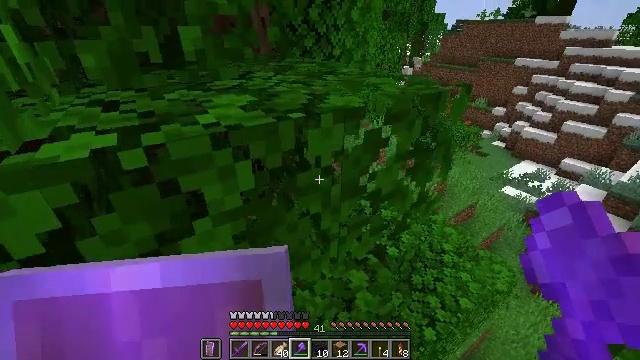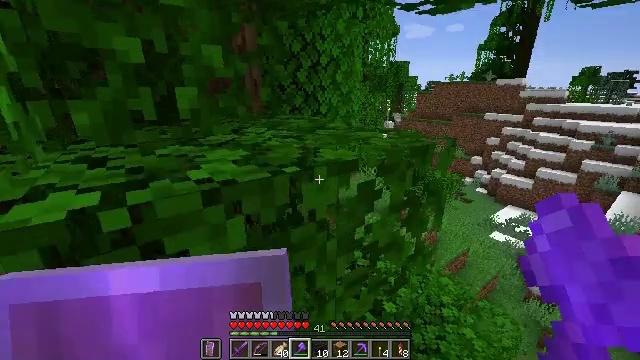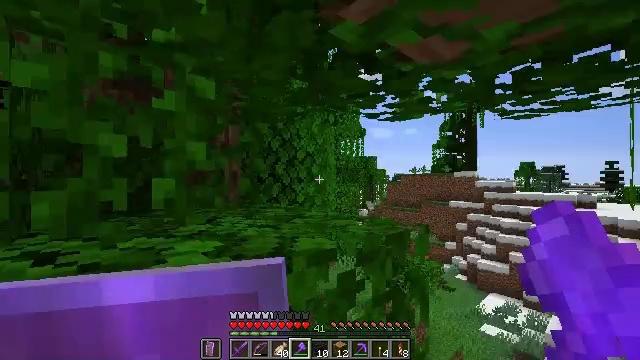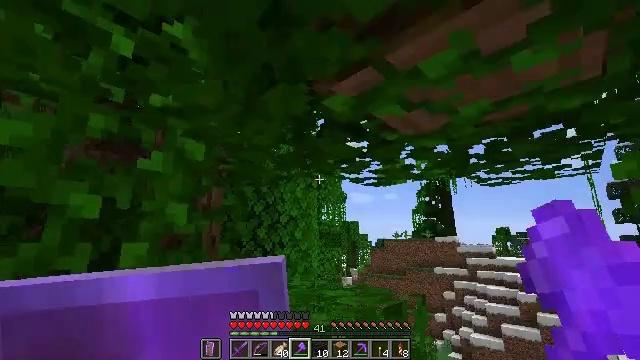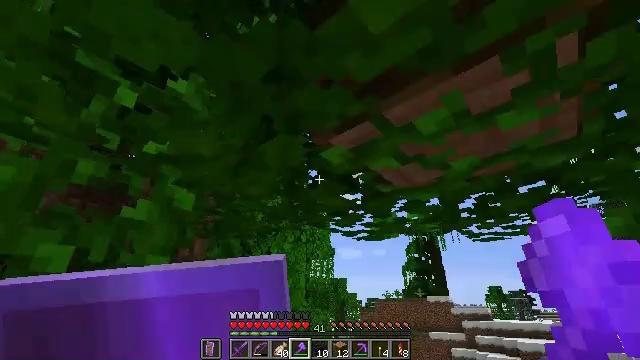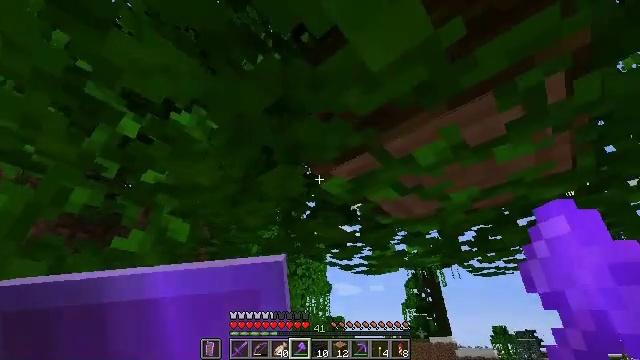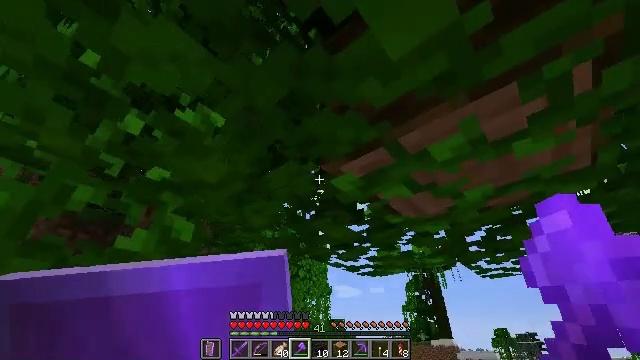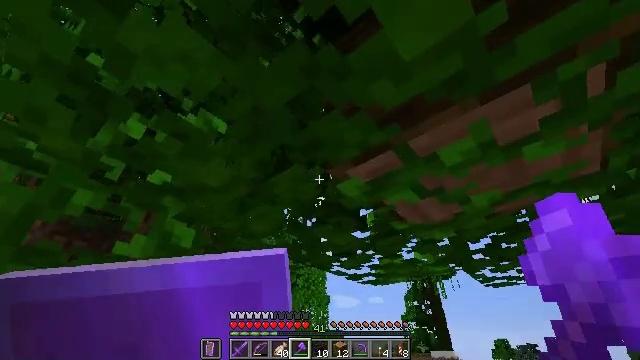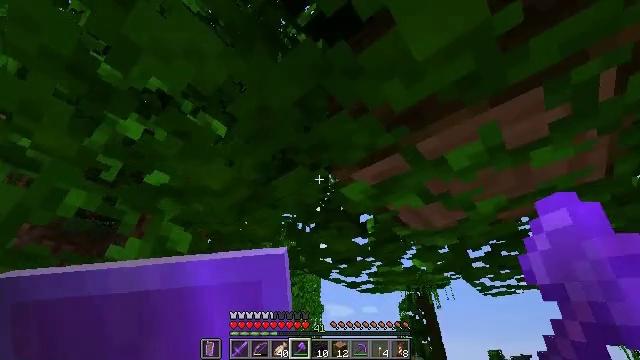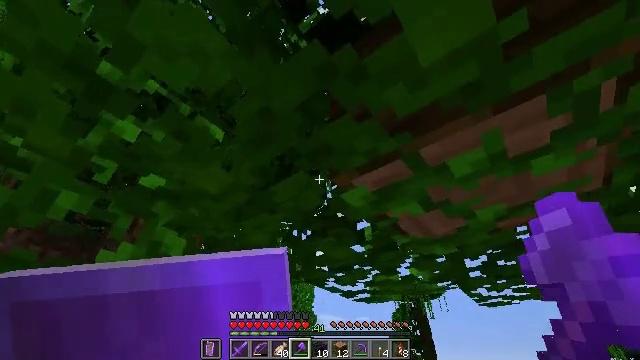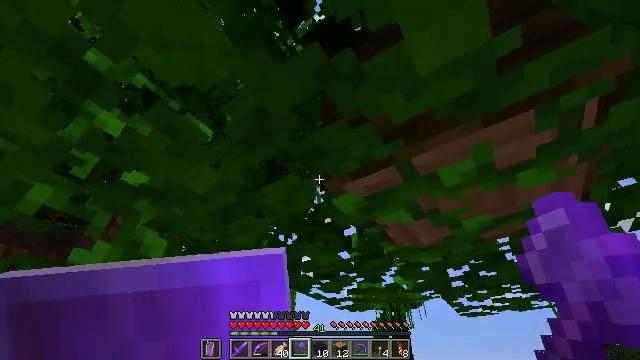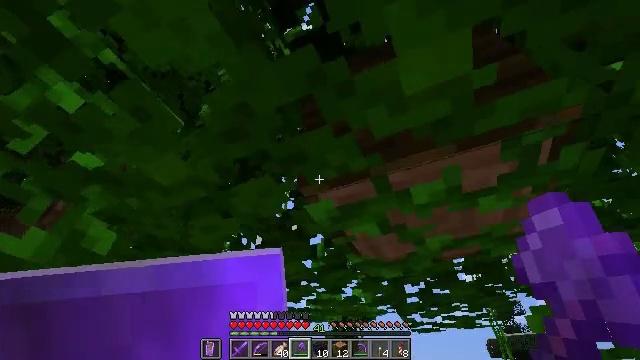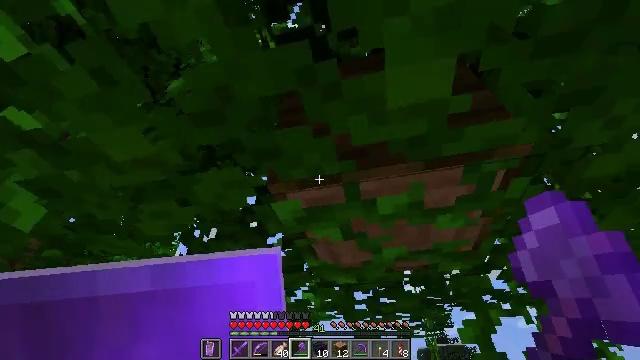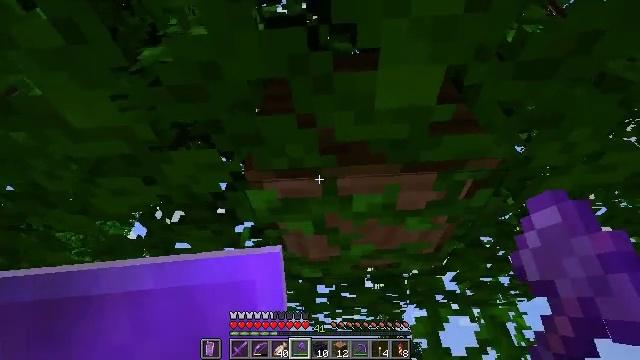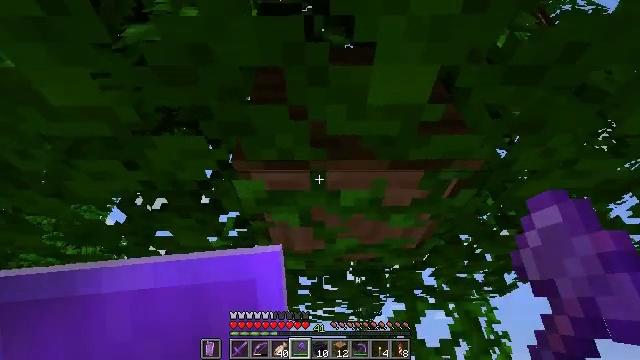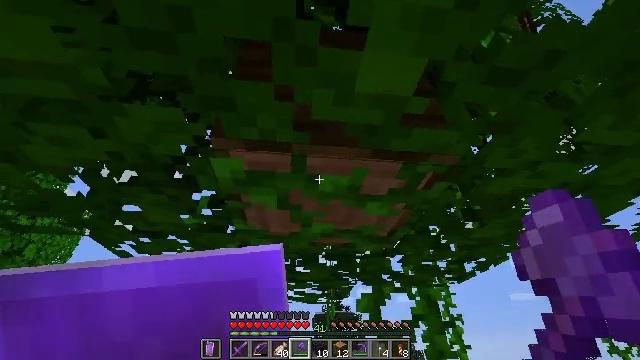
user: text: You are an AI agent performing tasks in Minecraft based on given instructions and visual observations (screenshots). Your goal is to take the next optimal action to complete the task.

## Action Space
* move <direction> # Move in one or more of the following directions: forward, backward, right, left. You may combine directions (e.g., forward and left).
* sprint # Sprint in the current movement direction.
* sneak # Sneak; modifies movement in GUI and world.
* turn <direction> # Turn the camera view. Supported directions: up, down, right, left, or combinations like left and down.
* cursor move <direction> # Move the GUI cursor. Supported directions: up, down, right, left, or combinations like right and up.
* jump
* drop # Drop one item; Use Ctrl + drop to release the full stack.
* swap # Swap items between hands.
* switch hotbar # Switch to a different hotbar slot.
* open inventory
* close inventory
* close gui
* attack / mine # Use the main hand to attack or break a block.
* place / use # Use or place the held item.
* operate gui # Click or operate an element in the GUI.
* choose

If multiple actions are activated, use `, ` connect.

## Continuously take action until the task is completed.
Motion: motion action
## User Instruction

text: Retrieve vines from walls or cliffs.
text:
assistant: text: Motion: move forward, sneak, turn right and up
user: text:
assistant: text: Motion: move forward, sneak, turn right and up
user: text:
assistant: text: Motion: move forward, sneak, turn right and up
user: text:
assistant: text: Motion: move forward, sneak, turn right and up
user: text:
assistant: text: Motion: move forward, sneak, turn up
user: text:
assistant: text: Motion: move forward, sneak
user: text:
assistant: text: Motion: move forward, sneak, turn up
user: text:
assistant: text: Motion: move forward, sneak, turn right and up
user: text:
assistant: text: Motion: move forward, sneak, turn right and up
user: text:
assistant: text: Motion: move forward, sneak, turn right and up
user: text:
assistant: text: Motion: move forward, sneak, turn right and up
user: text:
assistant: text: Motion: move forward, sneak, turn right
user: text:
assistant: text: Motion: move forward, sneak, turn right and down
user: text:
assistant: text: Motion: move forward, sneak, turn right and down
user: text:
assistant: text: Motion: move forward, sneak, turn right and down
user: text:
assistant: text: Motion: move forward, sneak, turn right
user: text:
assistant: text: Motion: move forward, sneak, attack / mine
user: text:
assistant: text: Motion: move forward, sneak, attack / mine
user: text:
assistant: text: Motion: move forward, sneak, attack / mine
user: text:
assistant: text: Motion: move forward, sneak, attack / mine
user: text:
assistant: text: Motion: move forward, sneak, attack / mine
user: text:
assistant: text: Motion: sneak, attack / mine